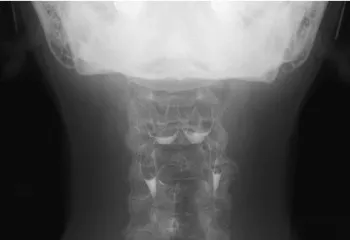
Barium swallow study (frontal view) does not show any fistula from the apex of the pyriform recess.
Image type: radiology (x_ray)